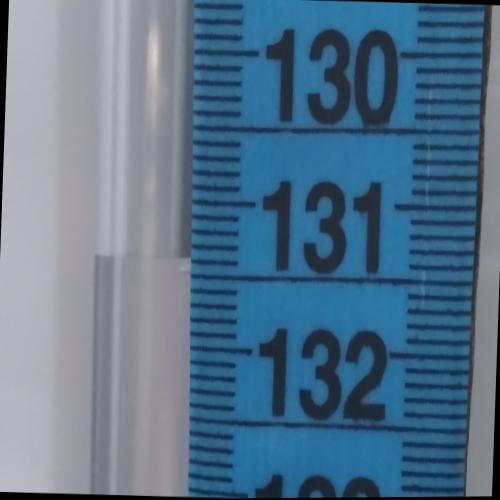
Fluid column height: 131.4 cm